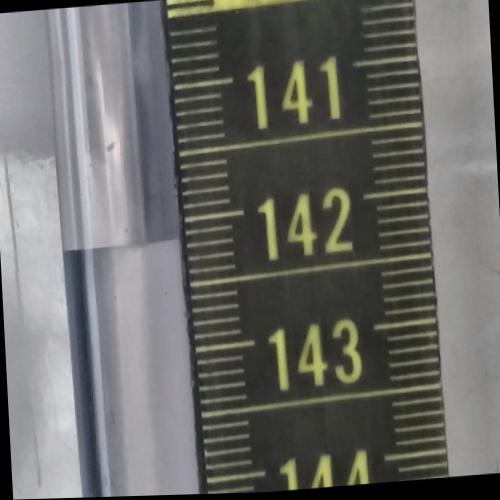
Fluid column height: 142.1 cm